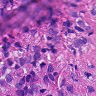
Metastatic tissue present: yes